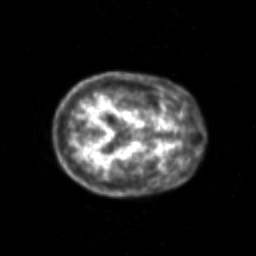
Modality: PET
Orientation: axial
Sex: male
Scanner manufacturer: siemens